Question: I'm trying to register mbeans by spring annotation. The beans were showing correctly in the jconsole but the attributes and methods defined in the class didn't show up. What's wrong with it?
here's one mbean for example:
'''
@ManagedResource(objectName="com.xormedia.aqua.mbean:name=AuthenticationServer",description="AuthenticationServerSummary")
public class AuthenticationServerSummaryMbean implements MonitorMXBean {
private String ip;
private String port;
@ManagedAttribute
public String getIp() {
return ip;
}
public void setIp(String ip) {
this.ip = ip;
}
@ManagedOperation(description="show port number")
public String getPort() {
return port;
}
public void setPort(String port) {
this.port = port;
}
}
'''
I followed the guides online, configuring the spring xml but there are only mbeans without any tree structure for the attributes and methods.
Just like this.
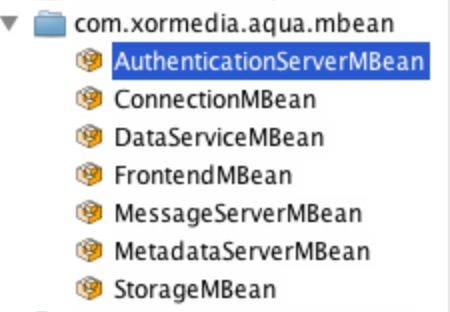
Answer: Try to change your approach into the following:
Add '<context:mbean-export/>' in your spring config.
Change your class a bit:
'''
@ManagedResource(
objectName = "com.xormedia.aqua.mbean:name=AuthenticationServer",
description = "AuthenticationServerSummary",
log = true,
logFile = "jmx.log",
currencyTimeLimit = 1)
public class AuthenticationServerSummaryMbean {
private String ip;
private String port;
@ManagedAttribute(description = "IP Address", currencyTimeLimit = 1)
public String getIp() {
return ip;
}
public void setIp(String ip) {
this.ip = ip;
}
@ManagedAttribute(description = "Port number", currencyTimeLimit = 1)
public String getPort() {
return port;
}
public void setPort(String port) {
this.port = port;
}
}
'''
Register your mBean:
'''
<bean id="mBeanService" class="yourpackage.AuthenticationServerSummaryMbean"/>
'''